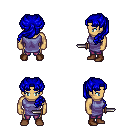
a pixel art fantasy rpg character, male body template, human, tanned skin, chain tabard jacket, magenta pants, blue princess hairstyle, brown shoes, dagger, four views (front, back, left, right), 2x2 character sprite sheet, small pixel art, hard edges, no anti-aliasing